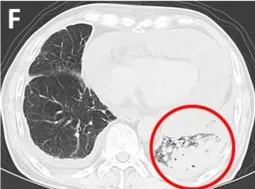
(H-J) Chest CT 2 months after the second pericardiocentesis shows a decrease in pericardial effusion, reduction of the primary lesion (circle), and a few new intrapulmonary lesions (arrows).
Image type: radiology (ct)